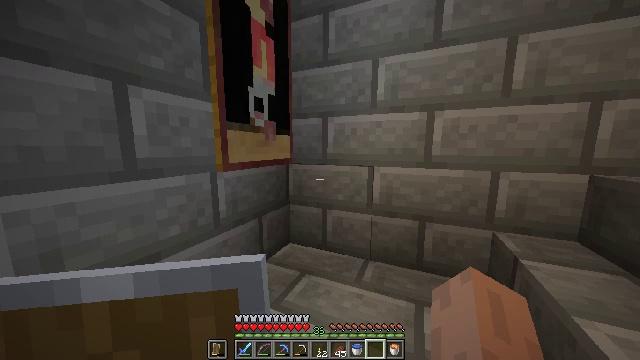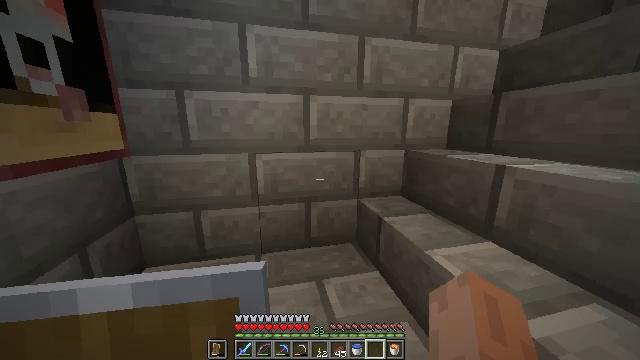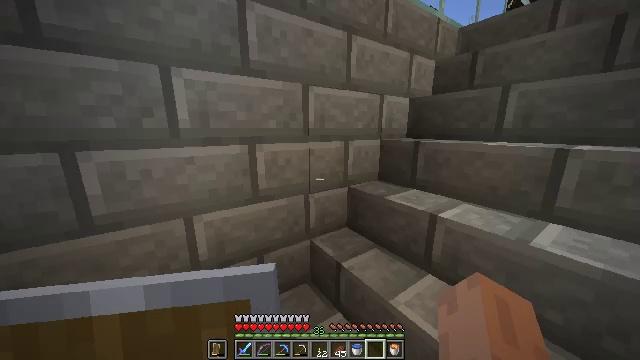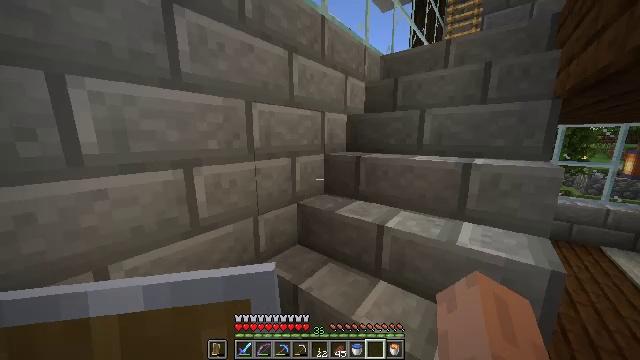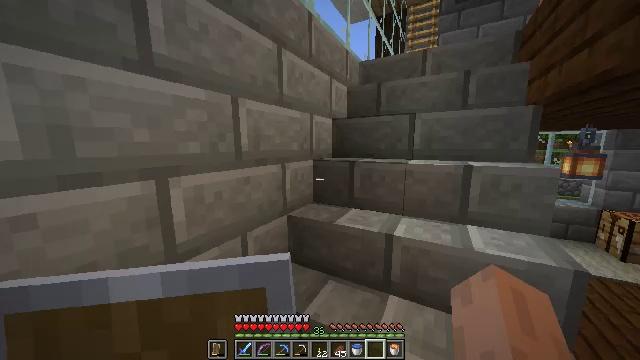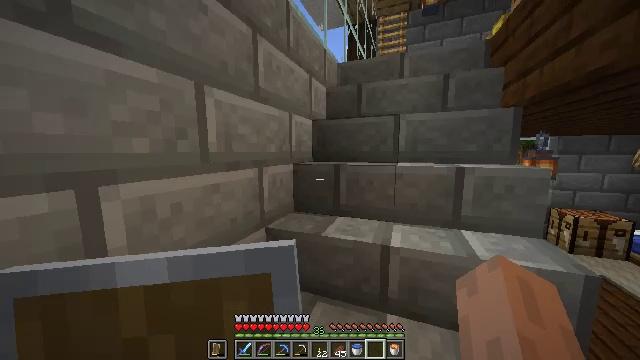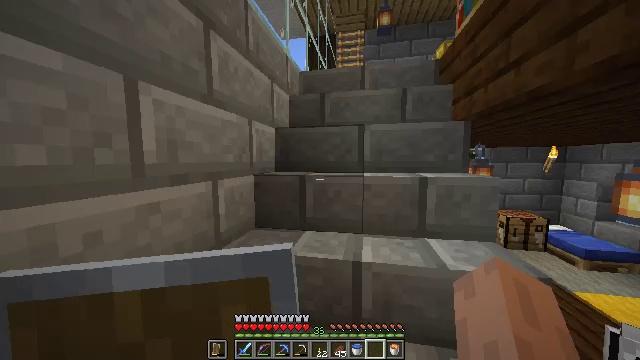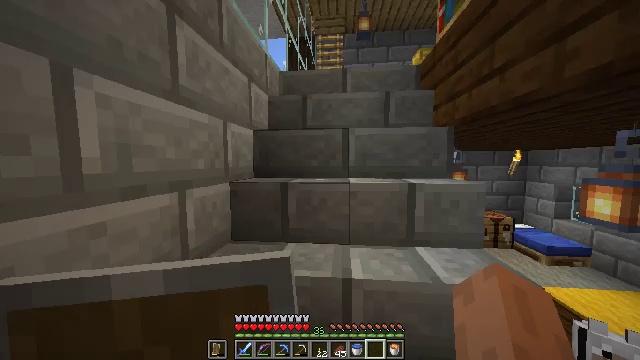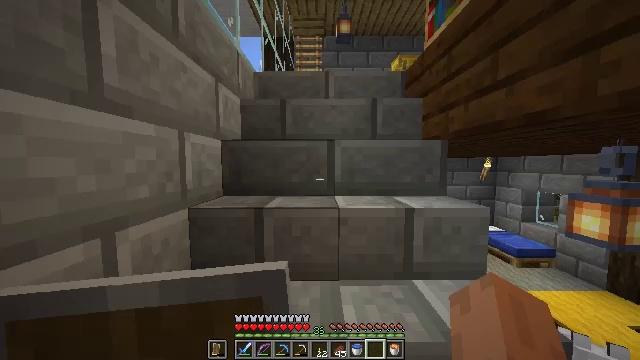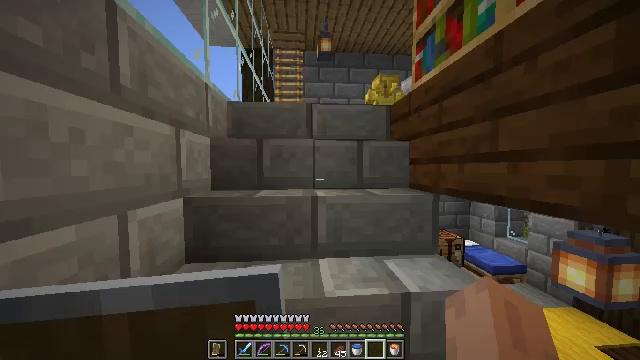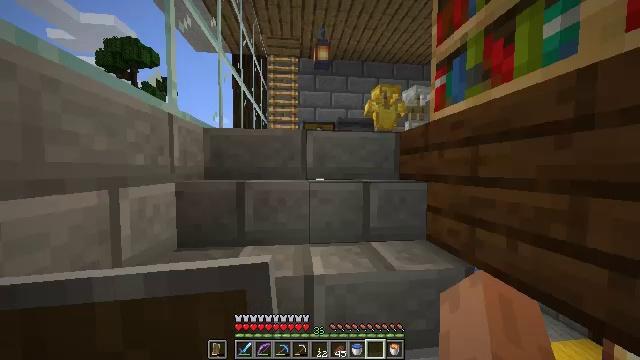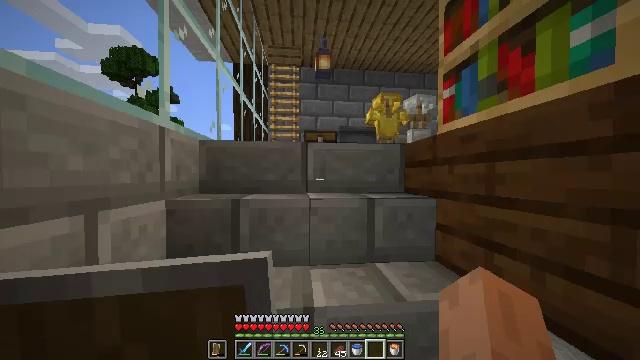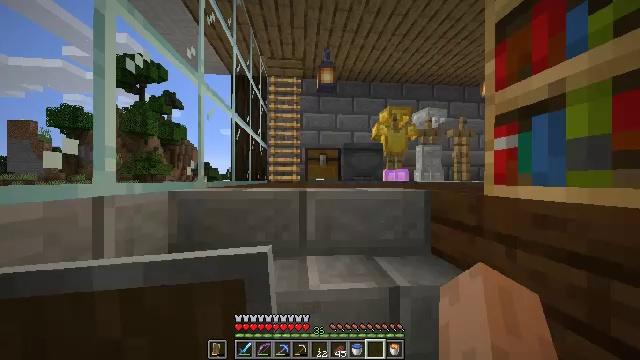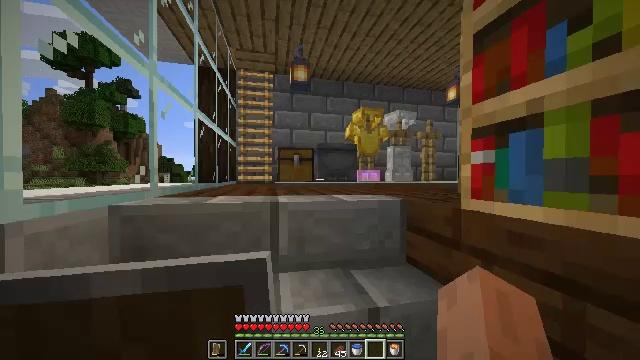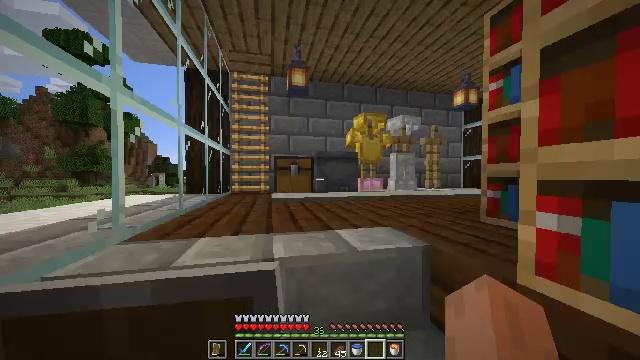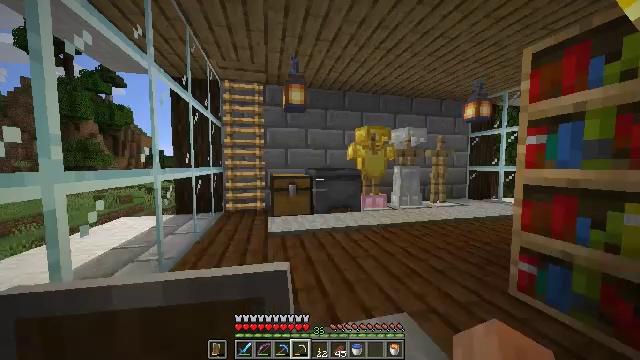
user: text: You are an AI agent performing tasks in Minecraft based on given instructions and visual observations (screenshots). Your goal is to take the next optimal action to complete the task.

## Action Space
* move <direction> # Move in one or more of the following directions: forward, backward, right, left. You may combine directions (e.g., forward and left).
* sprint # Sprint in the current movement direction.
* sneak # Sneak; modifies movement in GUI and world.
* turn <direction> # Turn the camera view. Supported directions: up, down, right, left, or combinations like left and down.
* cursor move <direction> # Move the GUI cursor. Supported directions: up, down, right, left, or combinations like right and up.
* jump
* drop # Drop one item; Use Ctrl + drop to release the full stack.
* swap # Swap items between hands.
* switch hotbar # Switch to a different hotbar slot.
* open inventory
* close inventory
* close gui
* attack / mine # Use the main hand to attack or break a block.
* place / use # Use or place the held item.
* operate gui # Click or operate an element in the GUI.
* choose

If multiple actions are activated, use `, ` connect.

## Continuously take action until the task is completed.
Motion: motion action
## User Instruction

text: Destroy the cauldron to put it in your inventory.
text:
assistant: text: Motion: move forward and move left, turn right and down
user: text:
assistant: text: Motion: move forward and move left, turn right
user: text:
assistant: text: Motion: move forward and move left, turn right and up
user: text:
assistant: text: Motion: move forward, turn right and up
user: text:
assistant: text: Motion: move forward, turn right and up
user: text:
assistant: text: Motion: move forward, turn right and up
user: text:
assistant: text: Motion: move forward, turn right
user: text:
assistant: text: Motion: move forward, turn right
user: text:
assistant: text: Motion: move forward, turn right and up
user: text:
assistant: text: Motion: move forward, turn right
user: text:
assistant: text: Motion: move forward, turn up
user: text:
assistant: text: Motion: move forward, turn up
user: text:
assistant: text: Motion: move forward, turn right
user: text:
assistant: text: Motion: move forward
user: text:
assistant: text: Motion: move forward, turn down, switch to hotbar 4
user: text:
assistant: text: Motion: move forward, turn down, switch to hotbar 4
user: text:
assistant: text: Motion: move forward, turn left and down
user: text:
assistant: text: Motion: move forward, turn right and down
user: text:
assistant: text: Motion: move forward, turn right and down
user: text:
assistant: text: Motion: move forward, turn down
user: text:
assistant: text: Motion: move forward, turn down
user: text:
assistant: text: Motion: move forward
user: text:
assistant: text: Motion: move forward
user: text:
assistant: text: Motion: move forward, turn down
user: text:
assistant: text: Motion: move forward, turn left and down, attack / mine
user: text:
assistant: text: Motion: turn left, attack / mine
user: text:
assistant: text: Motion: turn left, attack / mine
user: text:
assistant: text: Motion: attack / mine
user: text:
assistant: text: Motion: attack / mine
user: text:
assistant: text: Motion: attack / mine